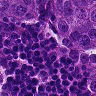
Metastatic tissue present: yes